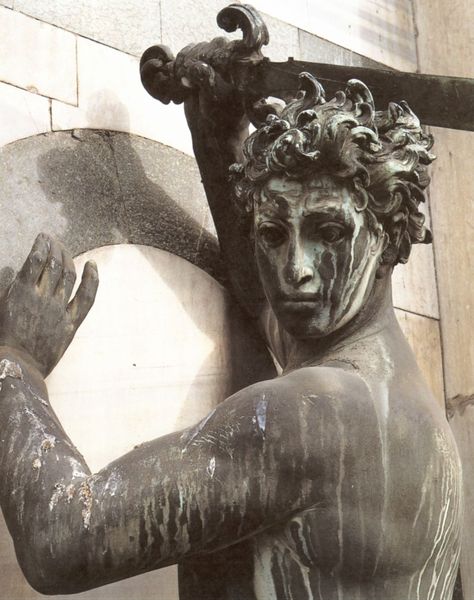
Titel: Südportal, Enthauptung von Johannes dem Täufer
Künstler: Vincenzo Danti
Standort: Florenz, Baptisterium (EU - I - Toskana)
Schlagwörter: hand, held, kampf, kämpfer, mann, nackt, frau, marmor, nase, jung, wand, arm, augen, gesicht, salome, stein, hände, figur, haare, locken, renaissance, brunnen, kreis, skulptur, statue, italien, mauer, muskeln, bronze, granit, plastik, oberkörper, schild, antike, schwert, wirr, sandstein, krieger, entschlossen, taubenkot, parierstange, furchteinflössend, taubenmist